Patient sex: M
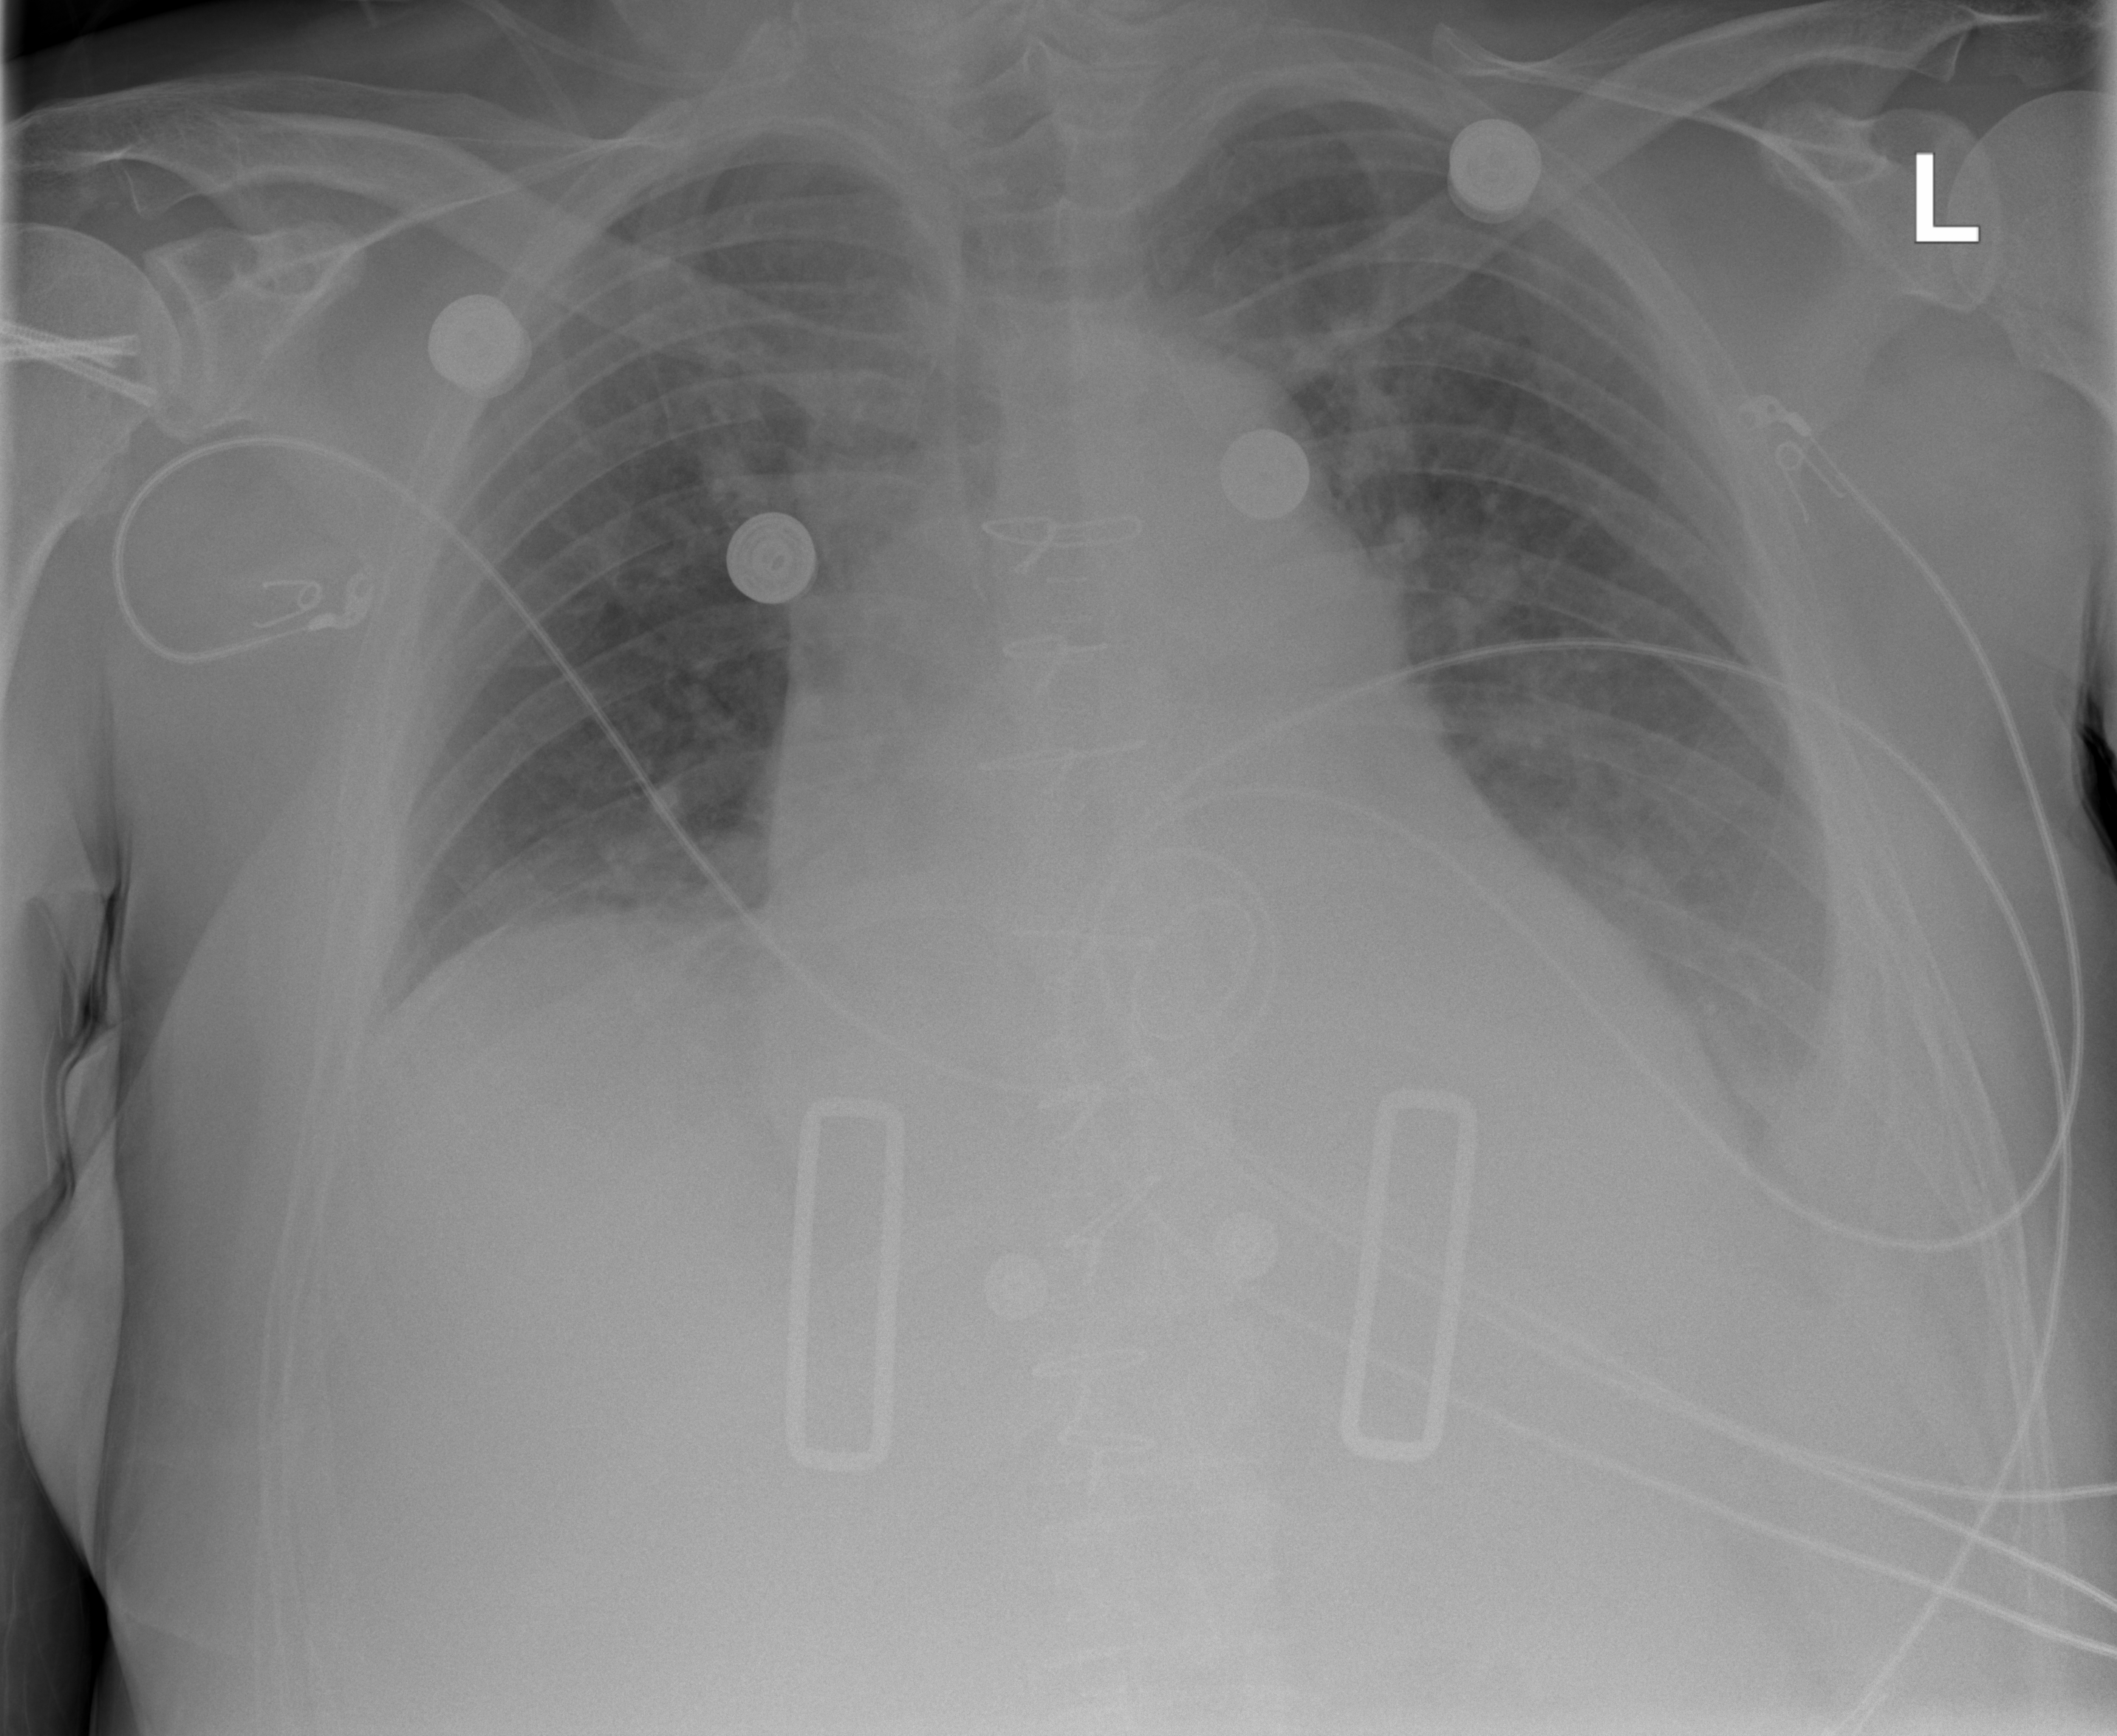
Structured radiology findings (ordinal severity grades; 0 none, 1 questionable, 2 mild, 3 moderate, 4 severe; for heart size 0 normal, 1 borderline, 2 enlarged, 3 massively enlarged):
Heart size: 2
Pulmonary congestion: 2
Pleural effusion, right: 2
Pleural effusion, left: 3
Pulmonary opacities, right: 0
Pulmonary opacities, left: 0
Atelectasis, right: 2
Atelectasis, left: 2